Question: I have a paper-droopdown-menu that displays normally. But I would like to change the backgroud colour as shown in the graphic below
I have tried the following but it did not affect the background.
'''
* /deep/ paper-dropdown-menu::shadow #menu {
background-color: #eee;
border: 1px solid #ccc;
}
'''
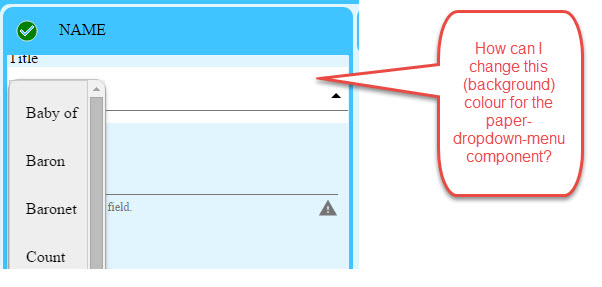
Answer: '''
paper-dropdown-menu {
background-color: red;
}
'''
or just the input element
'''
paper-dropdown-menu::shadow #control {
background-color: red;
}
'''
If this isn't what you want, can you please add the HTML to your question that produces the layout you have in your screenshot.